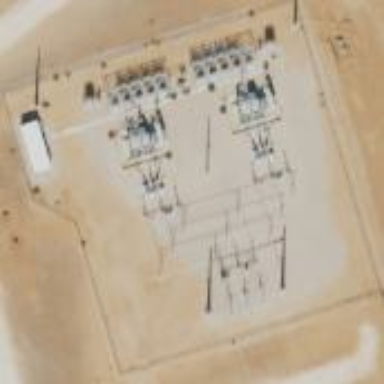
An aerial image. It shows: Power substation specializing in generation.